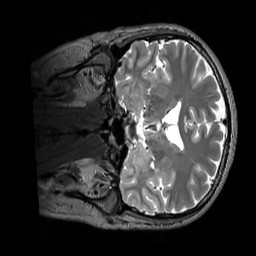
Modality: T2w
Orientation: coronal
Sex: male
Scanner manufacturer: siemens
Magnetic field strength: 3 T
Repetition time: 3.2 s
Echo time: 0.409 s